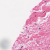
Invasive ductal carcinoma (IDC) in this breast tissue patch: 0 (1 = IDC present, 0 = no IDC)